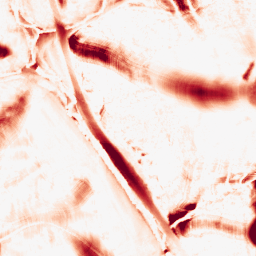
Category: morphological
Decomposition family: morphological_ellipse
Decomposition parameters: operation: opening
width: 50
height: 50
Upsampling method: cubic_mitchell
Upsampling parameters: scale: 8
Upsampling scale: 8